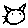
Label: cat